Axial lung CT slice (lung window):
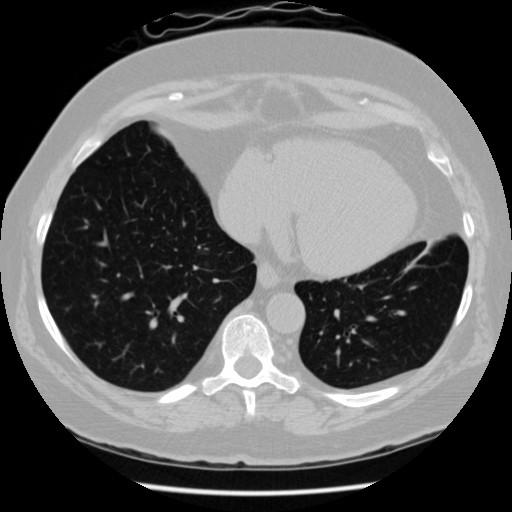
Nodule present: no